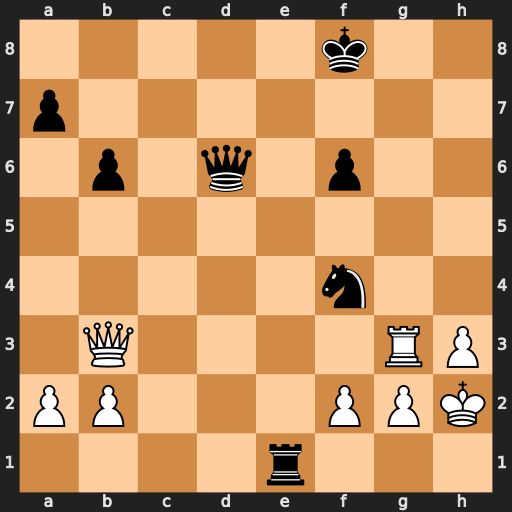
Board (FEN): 5k2/p7/1p1q1p2/8/5n2/1Q4RP/PP3PPK/4r3
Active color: w
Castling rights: -
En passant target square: -
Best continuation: Qg8+ Ke7 Rg7#